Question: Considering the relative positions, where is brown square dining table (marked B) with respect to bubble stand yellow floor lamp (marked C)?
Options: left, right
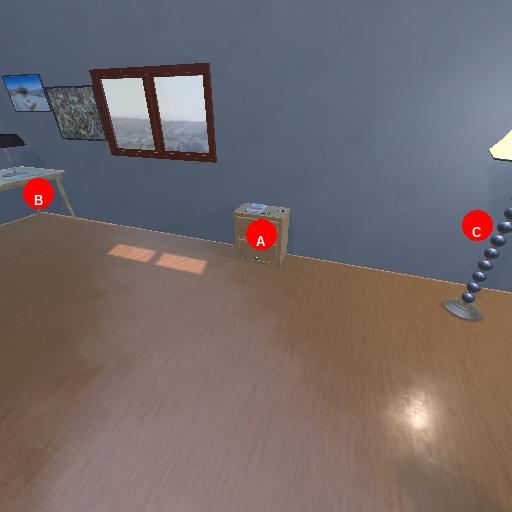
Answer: left